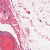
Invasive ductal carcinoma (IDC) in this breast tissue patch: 0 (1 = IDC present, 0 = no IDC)